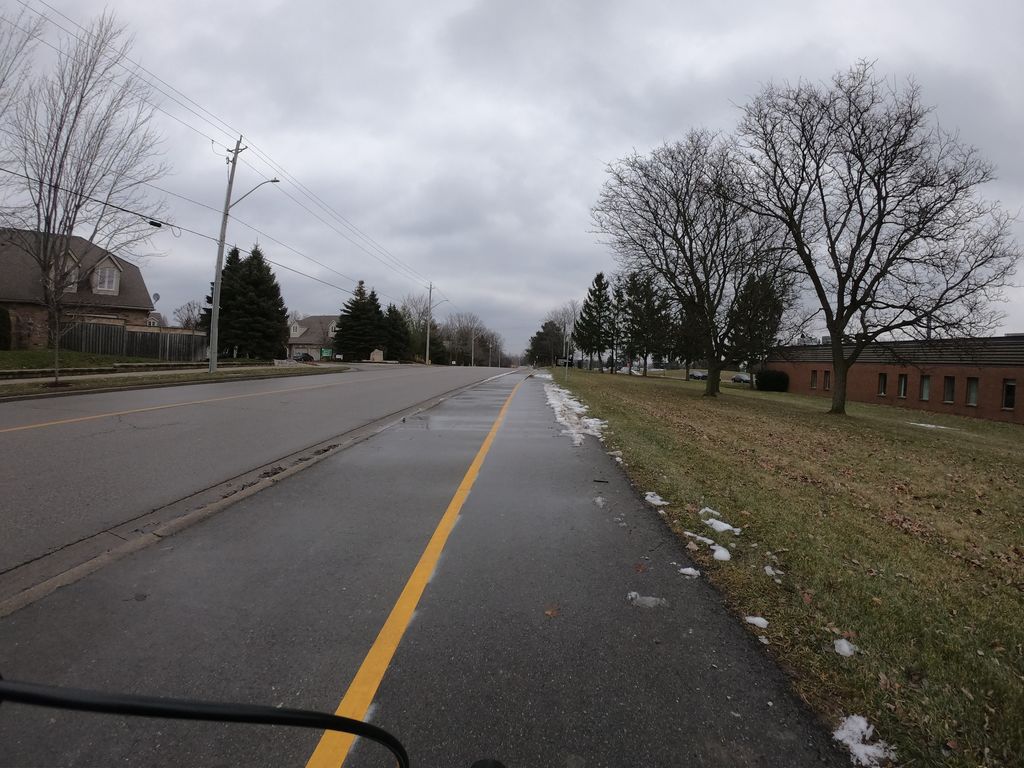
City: kitchener-waterloo